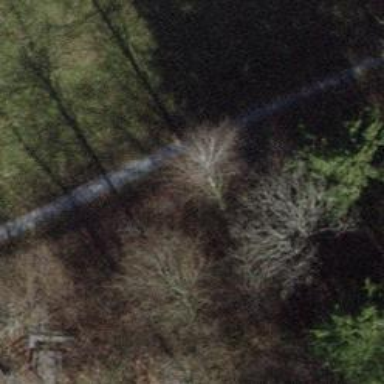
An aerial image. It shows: Path with fine gravel surface.